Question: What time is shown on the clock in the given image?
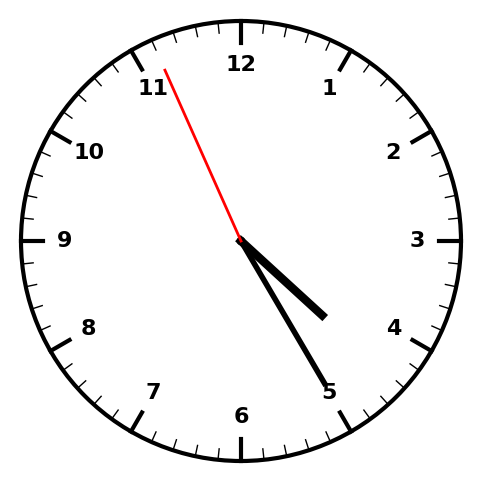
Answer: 04:24:56